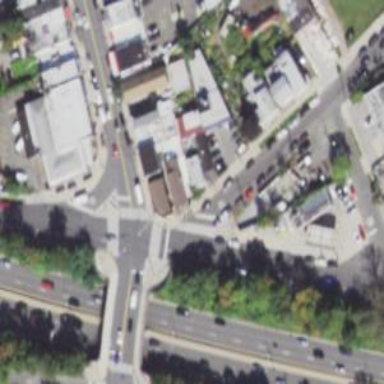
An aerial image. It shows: Marked crossing on footway.